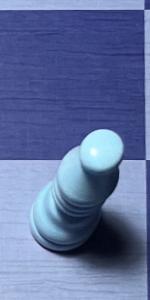
Label: Bishop_White